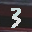
Label: 3